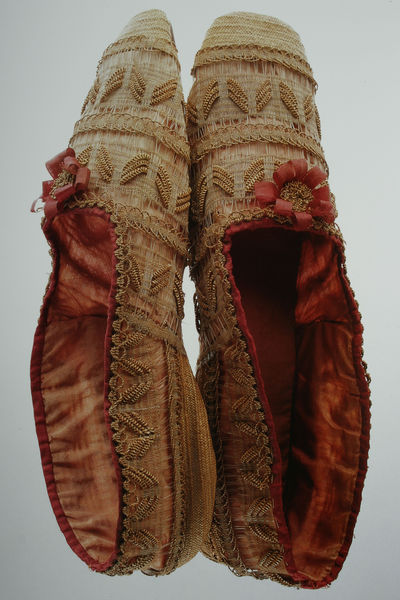
Titel: Schuhe
Standort: Kyoto (Japan)
Institution: Kyoto Costume Institute
Schlagwörter: schatten, weiß, gelb, grün, ocker, blume, blumen, braun, hut, licht, orange, schmuck, säulen, blüte, blüten, rot, beige, mode, muster, ornament, schleife, alt, band, barock, blass, kleidung, samt, sockel, spitze, brüstung, flach, boden, bestickt, futter, gold, stickerei, stoff, decke, paar, saum, schleifen, tanzen, borte, rosa, seide, sack, ranken, kopfbedeckung, japan, zwei, ballerina, ballerinas, ballett, schuhe, spitzenschuhe, ballettschuhe, füsse, rand, bordüre, weiblich, verzierung, geländer, kordel, foto, fotografie, photographie, kante, hacken, hängen, orient, fliesen, mosaik, schuh, kapitelle, photo, fries, arabisch, farbfoto, sohle, besatz, museum, innenfutter, stickereien, absatz, textil, ornamentik, ferse, stockwerke, design, gewebt, taft, hausschuh, hausschuhe, pantoffeln, applikationen, tradition, verziehrung, verstärkung, borten, pantinen, slipper, kunstvoll, gefüttert, kyoto, textilie, damenschuhe, stoffschuhe, stoffblumen, accessoires, fersenverstärkung, mokassins, seidenblümchen, stoffblume, teextildesign, fußbett